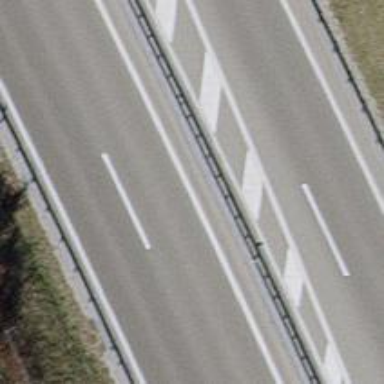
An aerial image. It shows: Asphalt trunk highway designated as motorroad.